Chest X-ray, AP view. Patient: 25 years old, sex M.
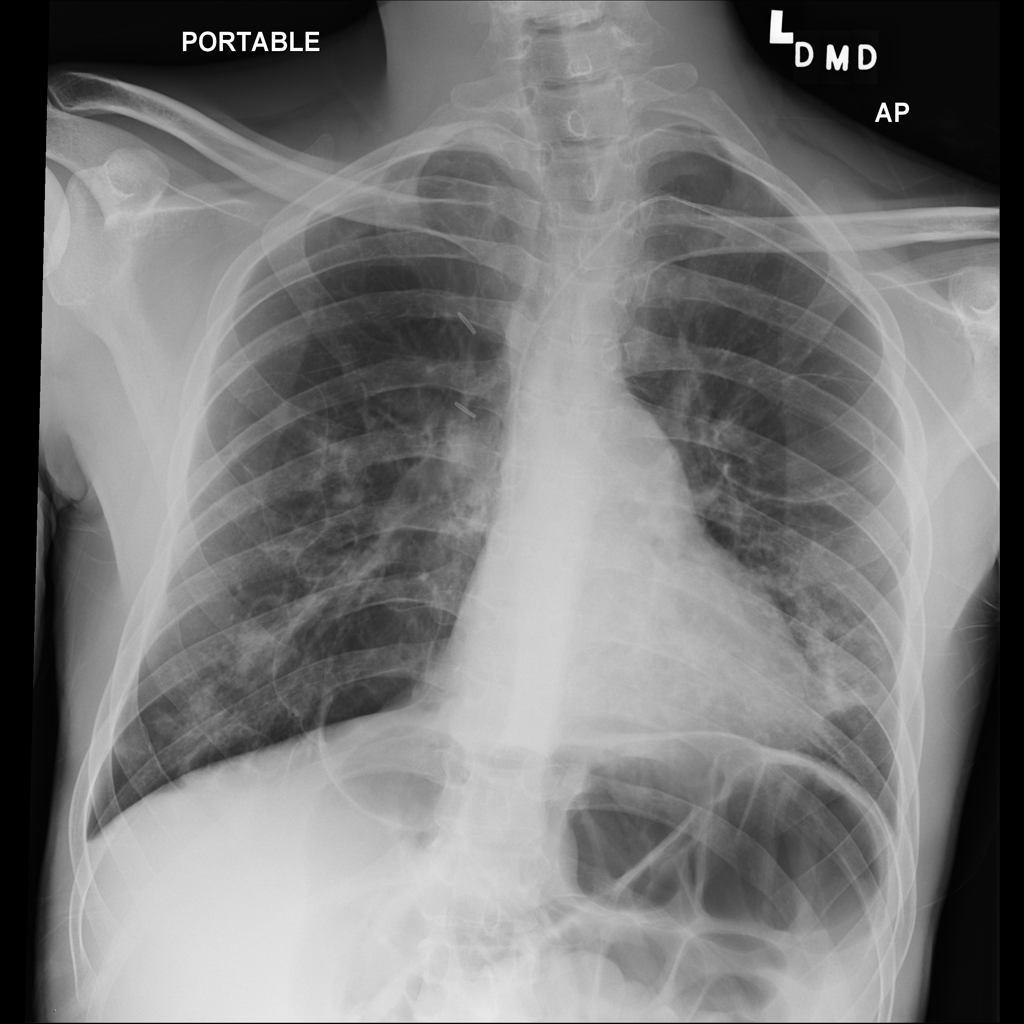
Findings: No Finding